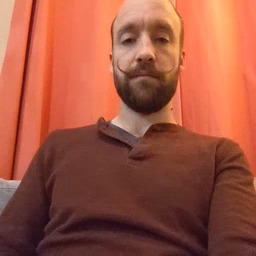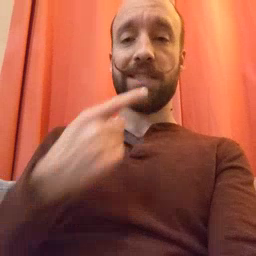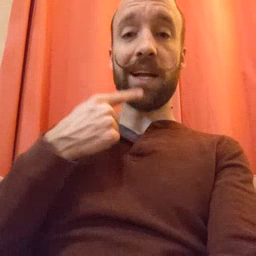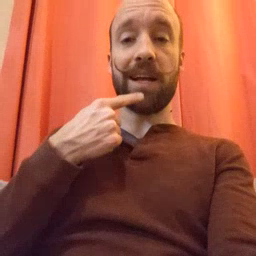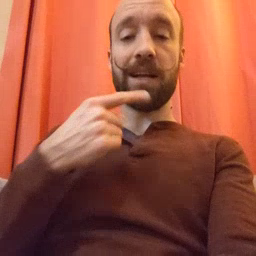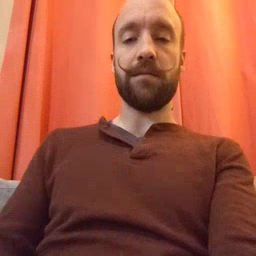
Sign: say